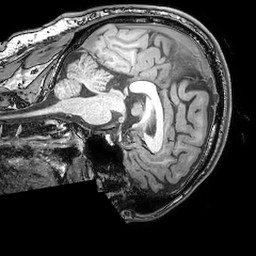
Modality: T1w
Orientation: sagittal
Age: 36
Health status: ill
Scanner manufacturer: philips
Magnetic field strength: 3 T
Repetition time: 0.007 s
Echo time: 0.0035 s